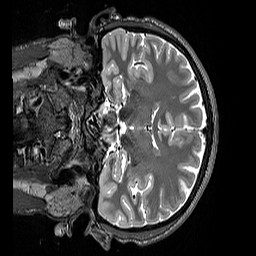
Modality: T2w
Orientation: coronal
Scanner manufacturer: siemens
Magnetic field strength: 3 T
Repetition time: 3.2 s
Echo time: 0.451 s